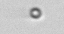
Label: nanoplankton_mix